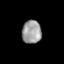
Tissue: prostate
Cell type: Myeloid cells
Senescence score: 0.2584
Nuclear area (px): 438
Mean DAPI intensity: 156.58